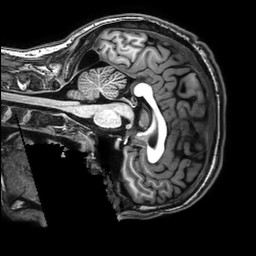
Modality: T1w
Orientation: sagittal
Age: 24
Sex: male
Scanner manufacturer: philips
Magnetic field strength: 3 T
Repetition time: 0.008105 s
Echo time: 0.003706 s